Question: I've created my own controller to take pictures with the android camera. My problem is that the output shows a smaller image than expected. I've checked the width and height of my bitmap like this:
'''
int w = bmp.getWidth();
int h = bmp.getHeight();
'''
This outputs 'w = 480' and 'h = 640' which I assume is the size in pixels. This is my method for taking the picture
'''
public void takePicture() {
Log.i("Camera View: ", "Take Picture");
camera.takePicture(null, null, new PictureCallback() {
@Override
public void onPictureTaken(byte[] data, Camera camera) {
if (null != callback) {
callback.onJpegPictureTaken(data, camera);
}
}
});
}
'''
Where my 'Activity' subscribes to this event 'onJpegPictureTaken'
'''
@Override
public void onJpegPictureTaken(byte[] data, Camera camera) {
Intent i = new Intent(this, ImageEditing.class);
i.putExtra("image", data);
startActivity(i);
}
'''
The purpose of this is to launch a new 'Activity' in order to edit the image, like zooming and dragging. This ImageEditing.class gets the picture like this:
'''
flipped = flipByteArrayNintyDegress(getIntent().getExtras()
.getByteArray("image"));
Bitmap bmp = BitmapFactory.decodeByteArray(flipped, 0, flipped.length);
image = (ImageView) findViewById(R.id.imageView1);
image.setImageBitmap(bmp);
image.setOnTouchListener(this);
'''
I first thought that my 'ImageView' had some restriction due to the height and width of the 'ImageView', but that is not the case. Here is the layout XML:
'''
<?xml version="1.0" encoding="utf-8"?>
<FrameLayout xmlns:android="http://schemas.android.com/apk/res/android"
android:layout_width="fill_parent"
android:layout_height="fill_parent"
android:orientation="vertical" >
<ImageView
android:id="@+id/imageView1"
android:layout_width="match_parent"
android:layout_height="match_parent"
android:scaleType="matrix"/>
</FrameLayout>
'''
Here is the result when I capture the image

Does anybody know what's going on here? Why is the image being scaled?
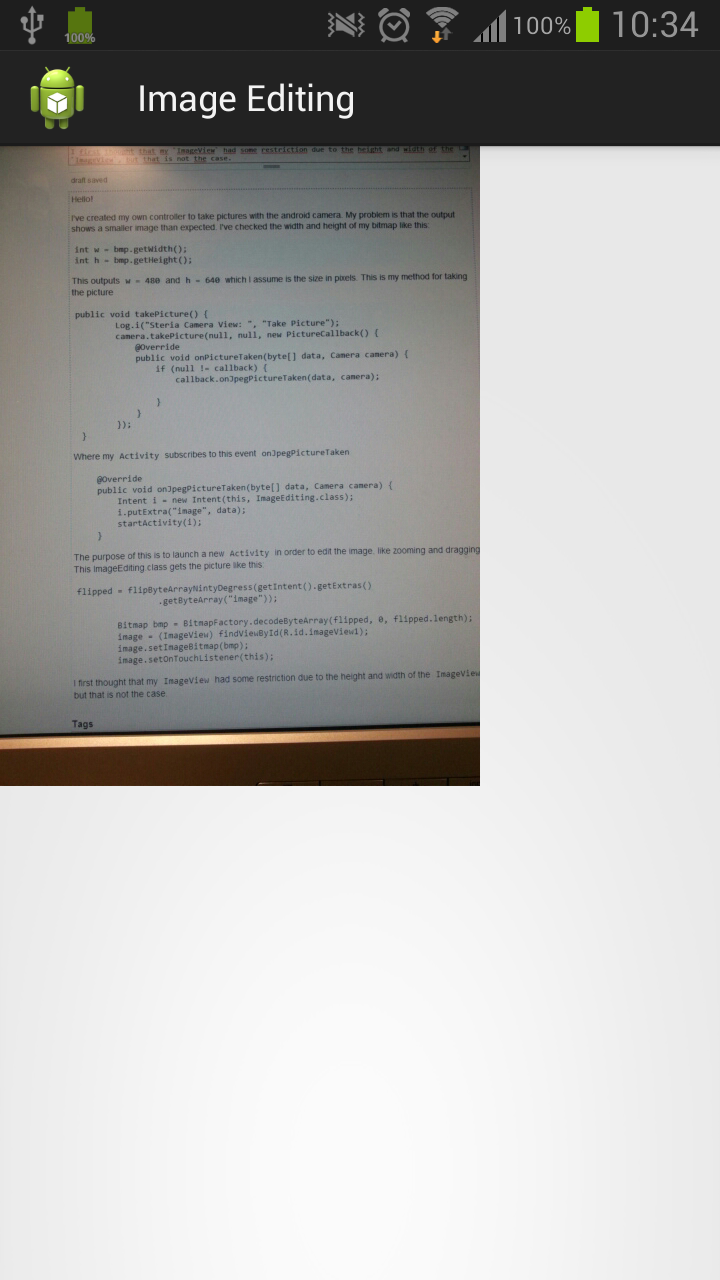
Answer: The 'data' returned to 'onJpegPictureTaken()' is intended as a thumbnail representation. You are receiving one of the sizes reported by 'getSupportedJpegThumbnailSizes()' in the <URL>. There is not enough heap memory in your camera to send an entire full-resolution image through a 'byte[]' array, even compressed/encoded as a Jpeg image. Therefore, the thumbnail is sent as a quick way to preview the result. You have to find the storage location of the image in order to access it at full resolution.
Furthermore, even then you will have to open it with a scale factor in the 'BitmapFactory.Options' in order to fit it memory as a 'Bitmap'.
Also check 'setPictureSize()' on the <URL>'.
---
:
You can cause the Android System Camera Application to take a full-resolution picture and return to your 'Activity' afterwards using examples such as this: <URL>. Your 'Activity' will have access to the full-resolution saved image file after it is captured by the camera.
In order to flip or rotate this image in full resolution (which is impossible to open at that size as a 'Bitmap'), you can modify the EXIF data describing AFine transformations. This will not modify the actual pixel data, but will change the way it gets displayed on most systems. There are several examples of how to read and write EXIF data on this site but I do not have a code example that I have used available at this time.